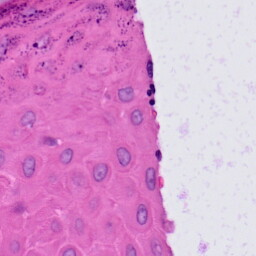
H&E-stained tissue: Skin